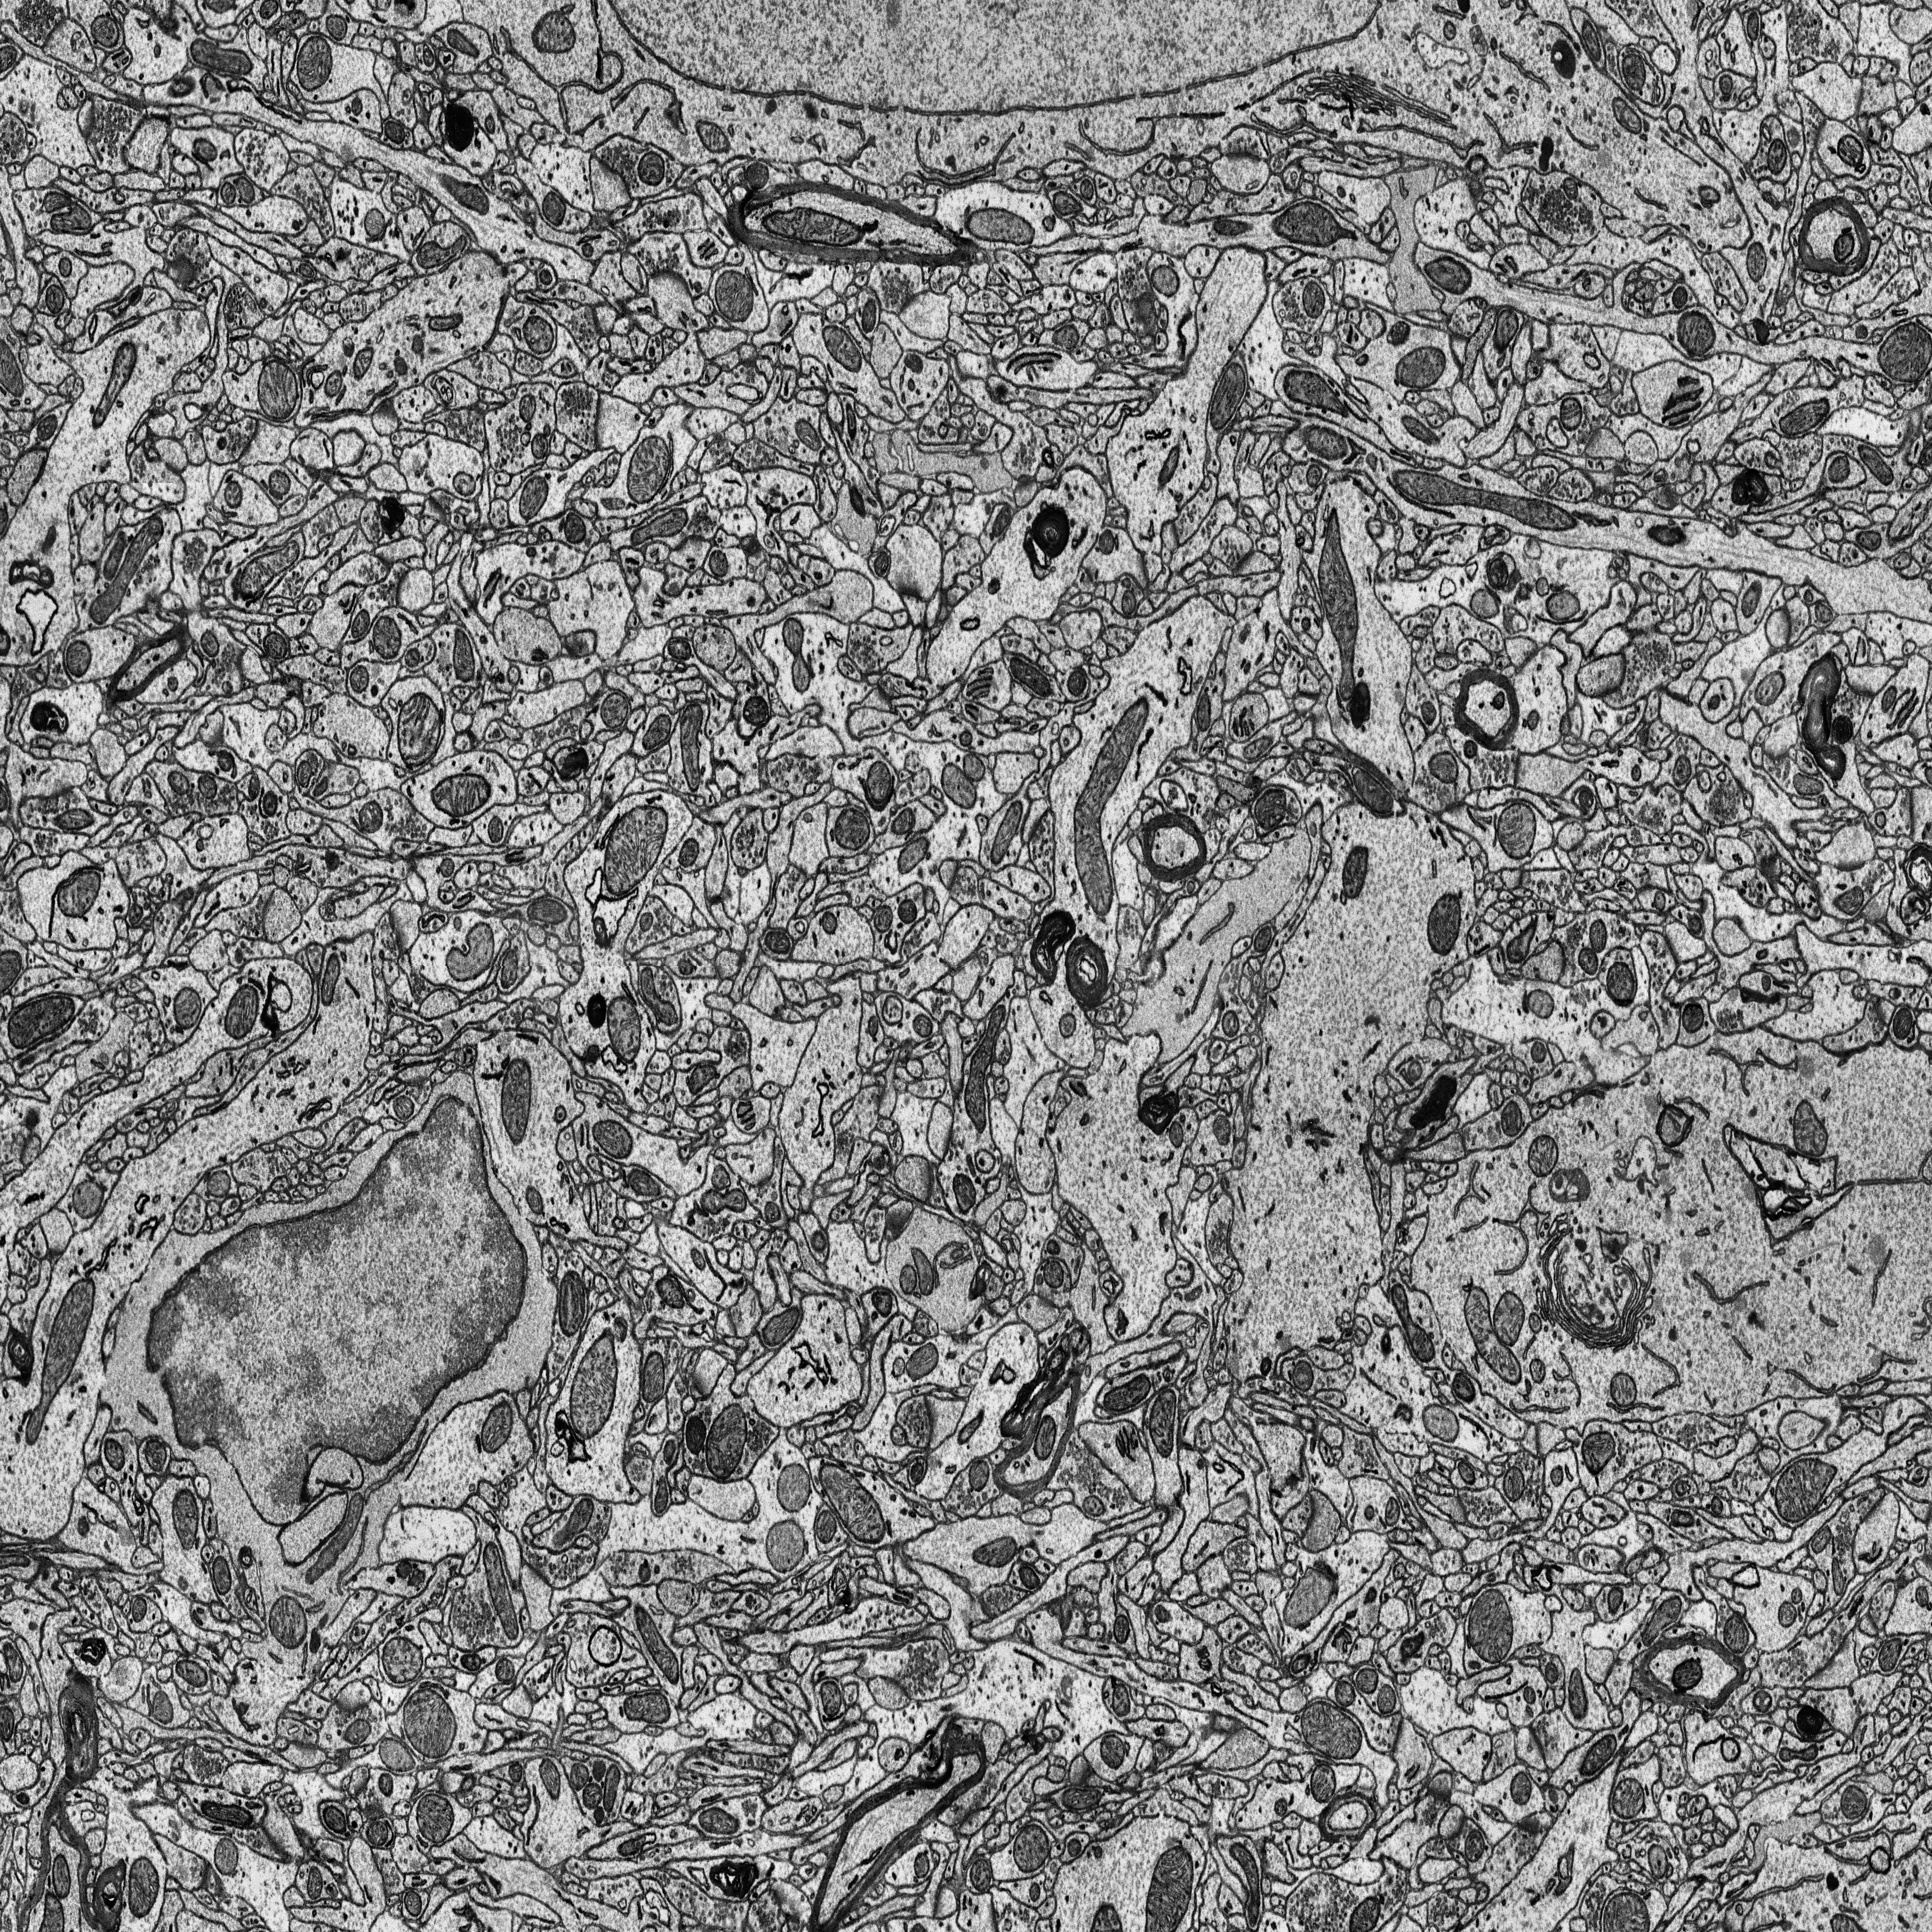
Electron microscopy slice of rat cortex tissue
Slice depth (z): 97
Mitochondria instances in slice: 377